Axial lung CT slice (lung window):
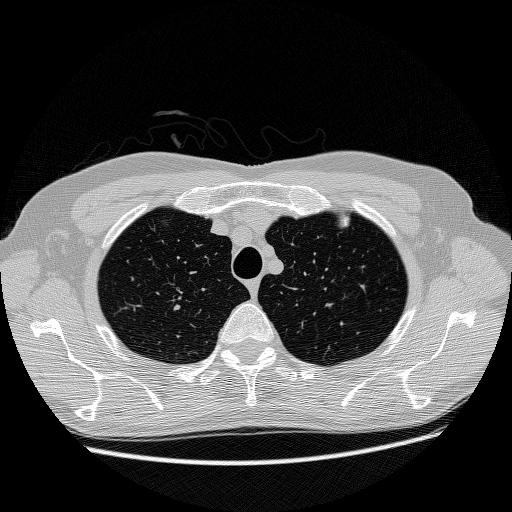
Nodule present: no